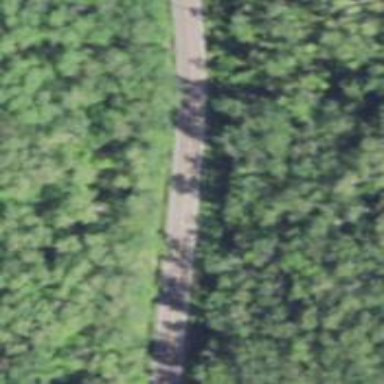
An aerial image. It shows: Secondary road.